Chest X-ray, AP view. Patient: 52 years old, sex M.
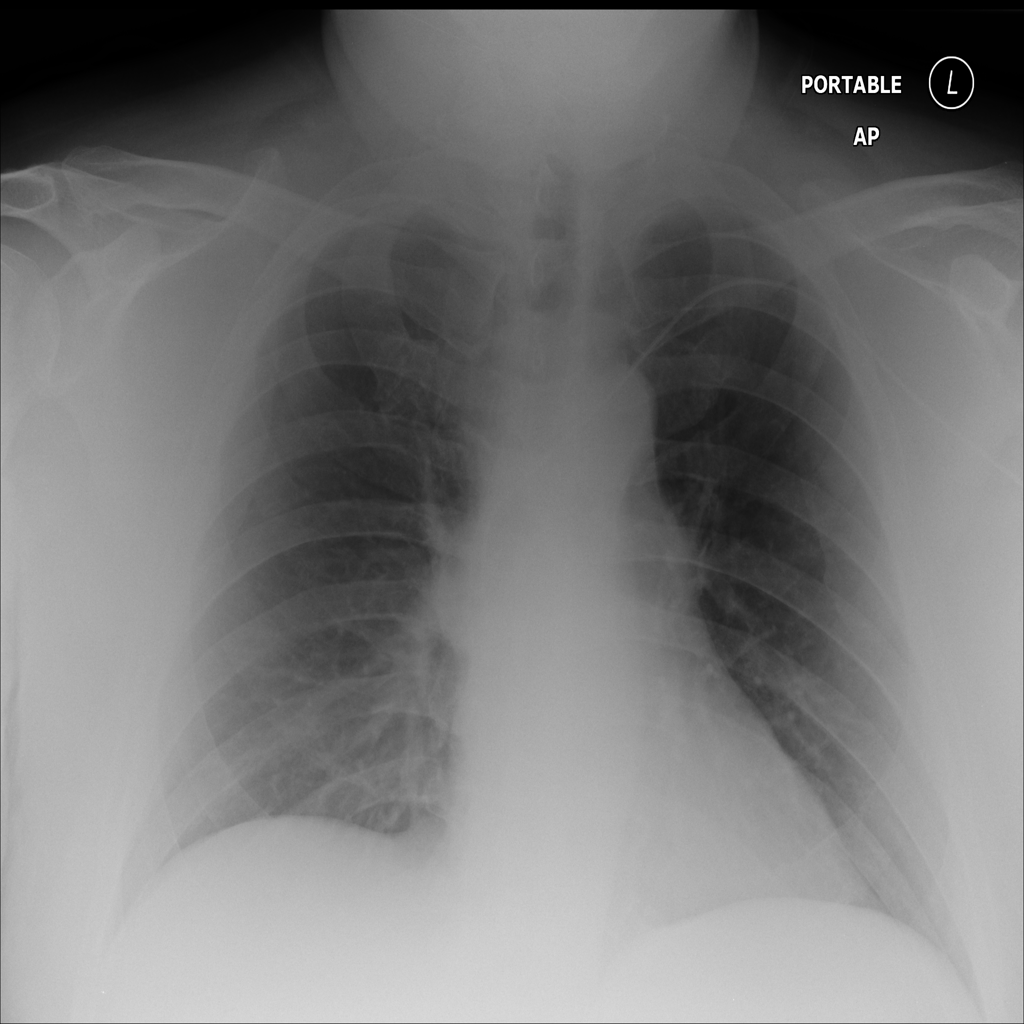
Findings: No Finding